Question: I plotted a map by basemap as below:
'''
plt.figure(figsize=(7,6))
m = Basemap(projection='cyl',llcrnrlat=40.125,urcrnrlat=44.625, llcrnrlon=-71.875,urcrnrlon=-66.375,resolution='h')
m.drawparallels(np.arange(int(40.125),int(44.625),1),labels=[1,0,0,0])
m.drawmeridians(np.arange(int(-71.875),int(-66.375),1),labels=[0,0,0,1])
m.drawcoastlines()
m.fillcontinents(color='grey')
m.drawmapboundary()
'''
The picture as below:

How can I remove actual lat/lon lines while keeping the ticks on the axis?
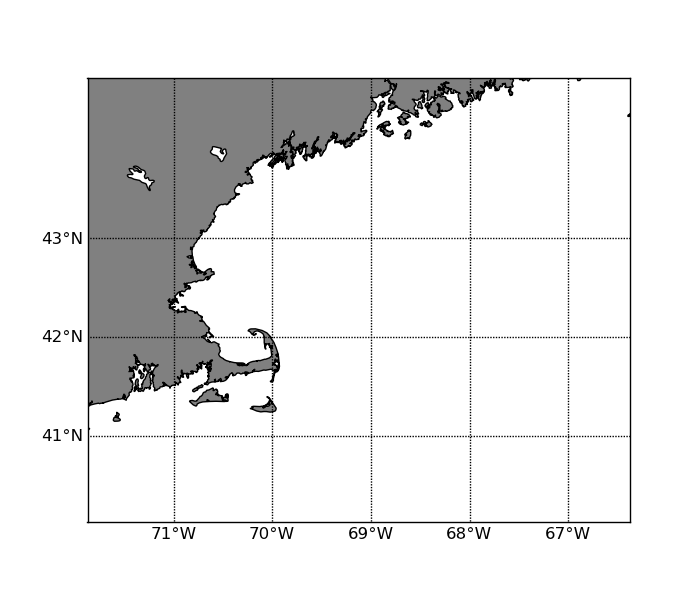
Answer: This can be easily achieved by setting the 'linewidth' parameter to zero
'''
m.drawparallels(np.arange(int(40.125),int(44.625),1),labels=[1,0,0,0], linewidth=0.0)
m.drawmeridians(np.arange(int(-71.875),int(-66.375),1),labels=[0,0,0,1], linewidth=0.0)
'''